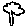
Label: tree